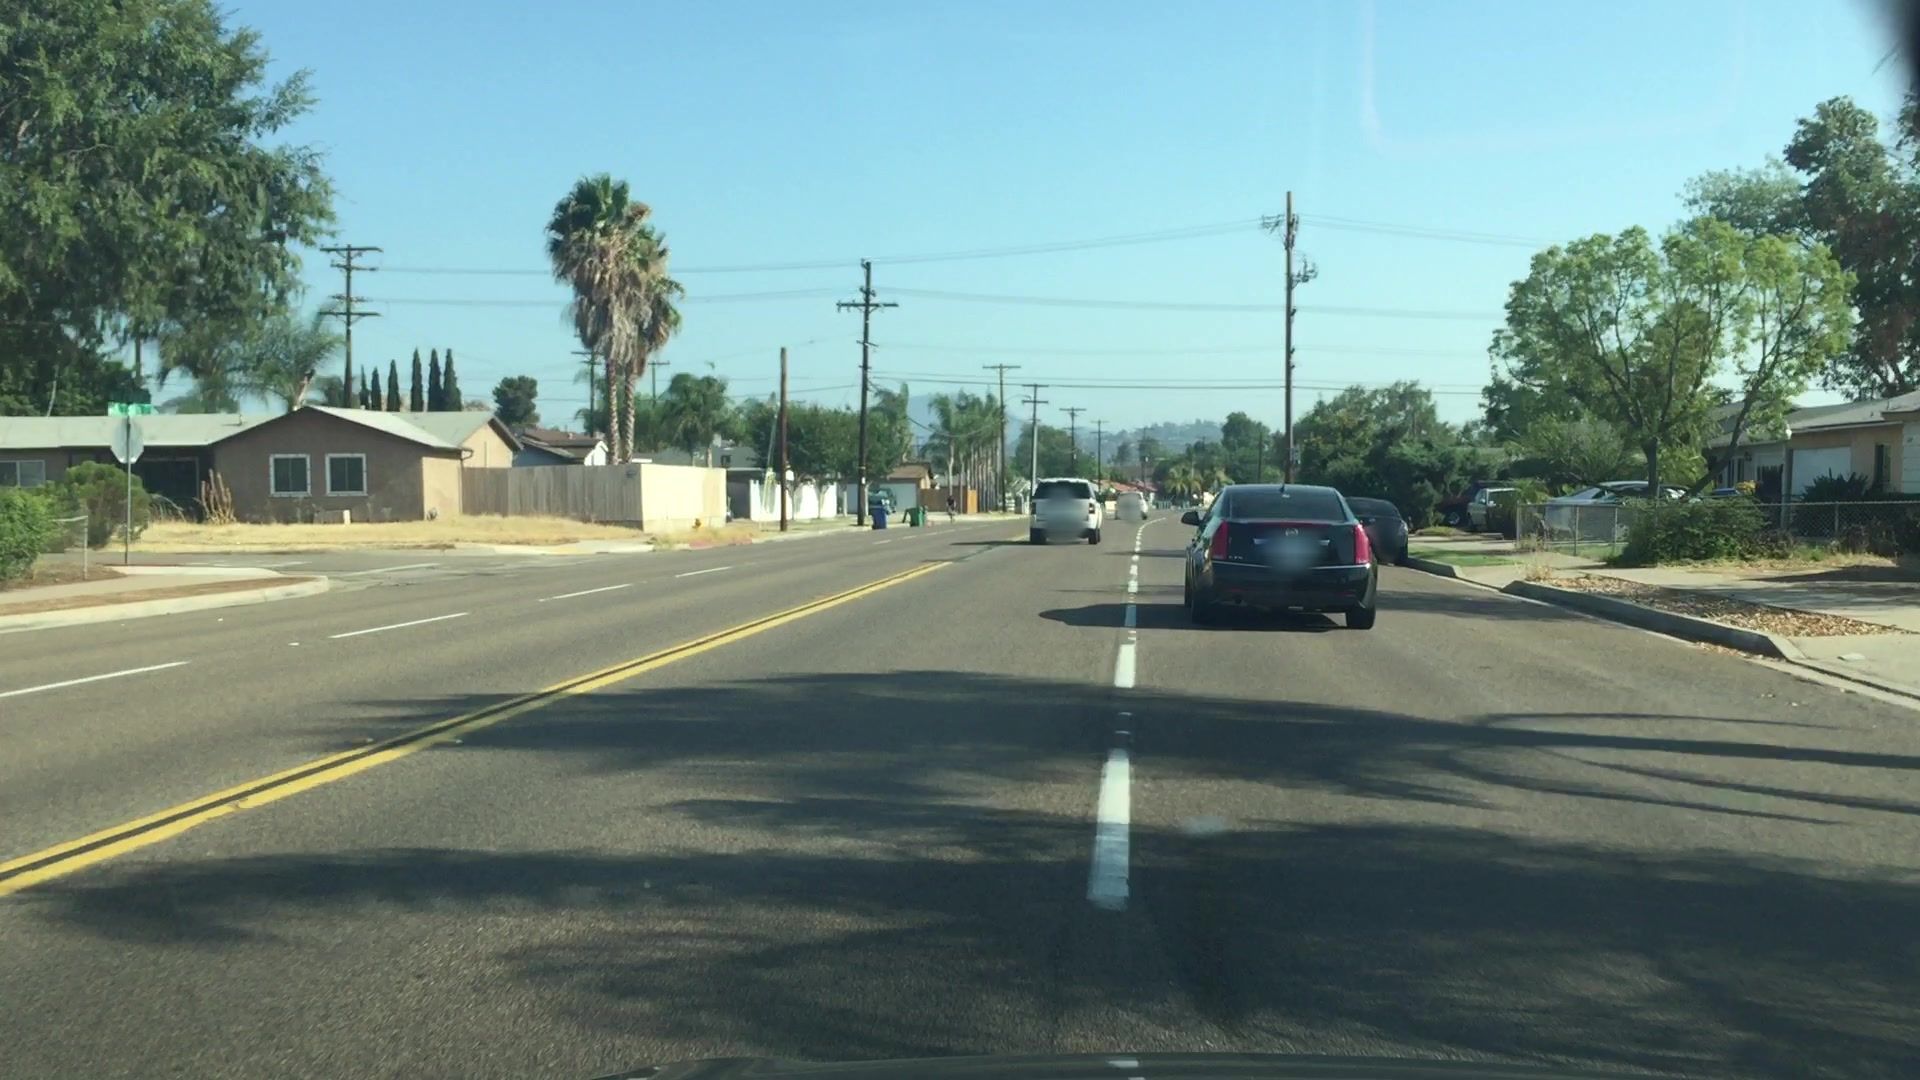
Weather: clear
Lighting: day
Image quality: good
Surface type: driving surface
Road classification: tertiary
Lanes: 4
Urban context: urban centre
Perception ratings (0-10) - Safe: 2.2, Lively: 3.32, Beautiful: 5.37, Boring: 3.77, Depressing: 2.37, Wealthy: 1.58